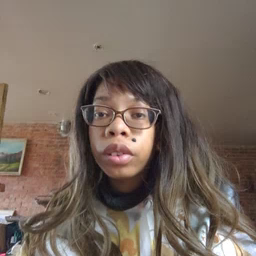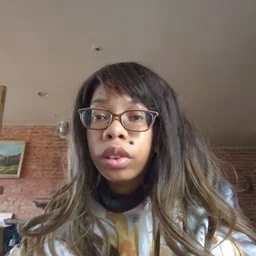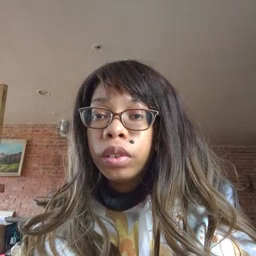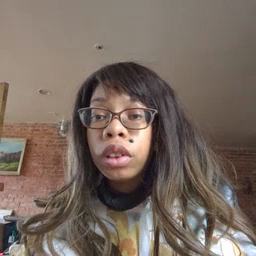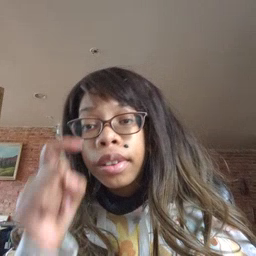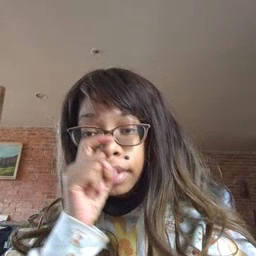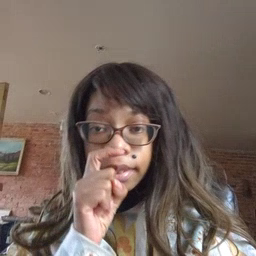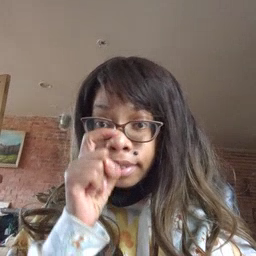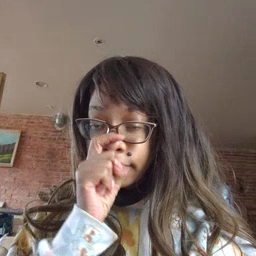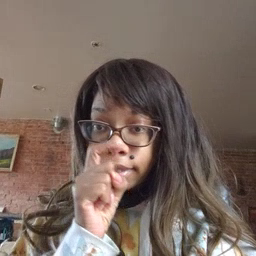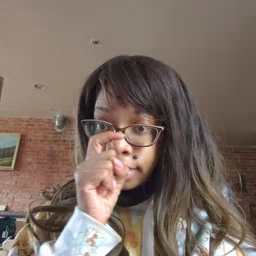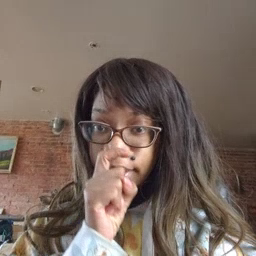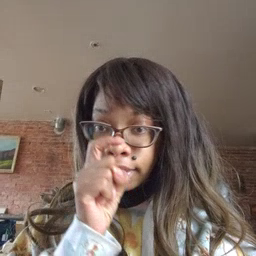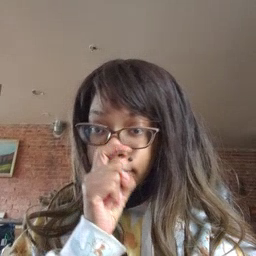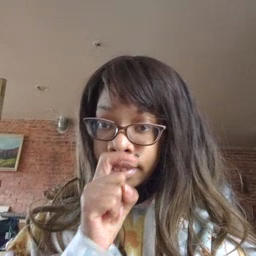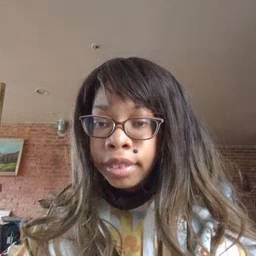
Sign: doll